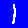
Digit: 1